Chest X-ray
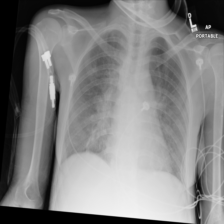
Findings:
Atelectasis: negative
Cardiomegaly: negative
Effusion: negative
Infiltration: negative
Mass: negative
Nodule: negative
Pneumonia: negative
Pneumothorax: negative
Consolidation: negative
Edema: negative
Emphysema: negative
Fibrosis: negative
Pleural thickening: negative
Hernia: negative